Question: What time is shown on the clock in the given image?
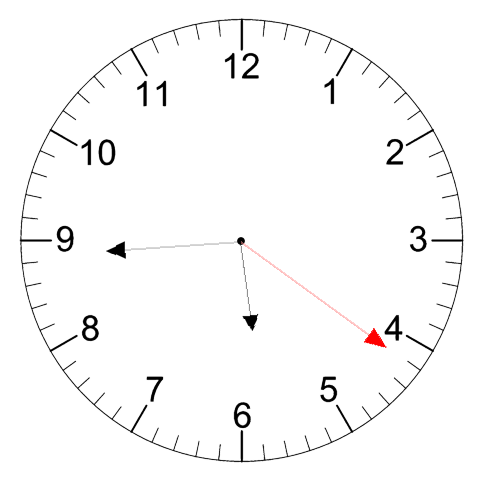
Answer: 05:44:21